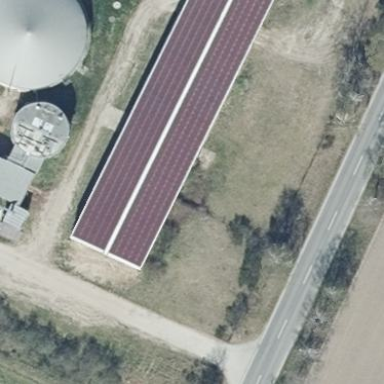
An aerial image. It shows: Gabled farm auxiliary building with grey roof. The roof is oriented along the structure.